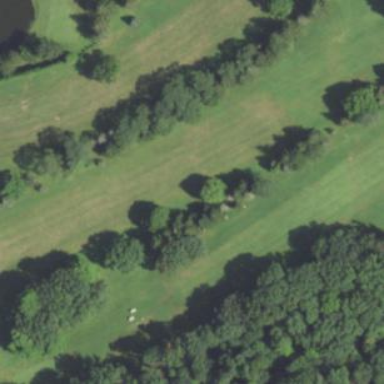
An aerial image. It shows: Scenic golf fairway.